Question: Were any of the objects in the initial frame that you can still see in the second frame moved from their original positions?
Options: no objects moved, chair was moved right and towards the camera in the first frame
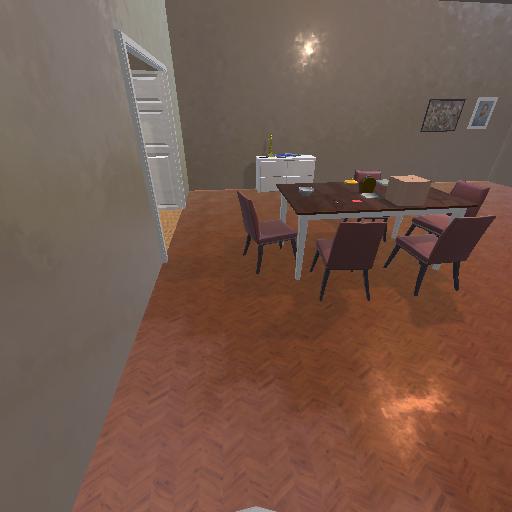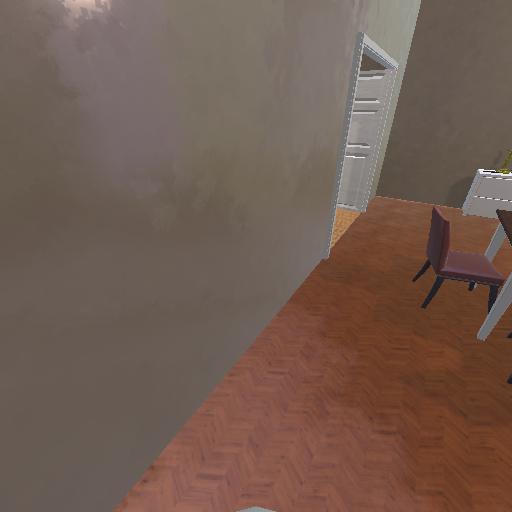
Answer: no objects moved